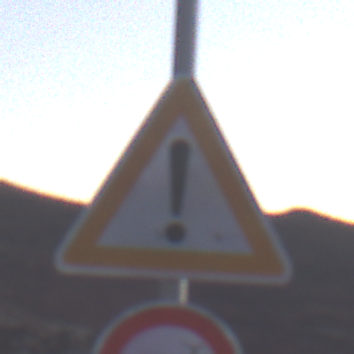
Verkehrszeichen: Gefahrenstelle
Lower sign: VerbotUeberholenEinspurigeFahrzeuge
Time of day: Dusk
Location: Outdoor (Nature)
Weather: Clear
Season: NotSpecified
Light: Natural